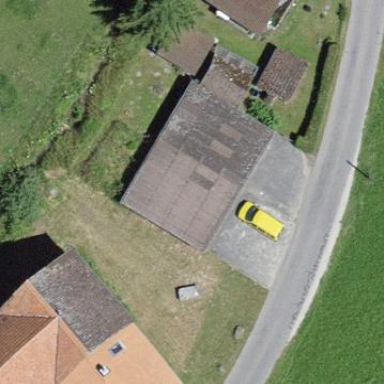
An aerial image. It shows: Garage building.